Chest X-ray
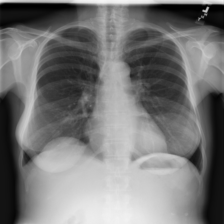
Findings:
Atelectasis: negative
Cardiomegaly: negative
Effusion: negative
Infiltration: negative
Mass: negative
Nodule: negative
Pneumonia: negative
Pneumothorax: negative
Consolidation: negative
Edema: negative
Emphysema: negative
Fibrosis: negative
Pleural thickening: negative
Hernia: negative